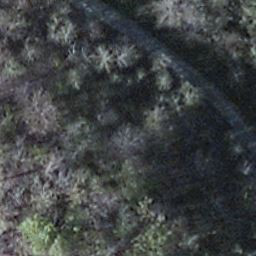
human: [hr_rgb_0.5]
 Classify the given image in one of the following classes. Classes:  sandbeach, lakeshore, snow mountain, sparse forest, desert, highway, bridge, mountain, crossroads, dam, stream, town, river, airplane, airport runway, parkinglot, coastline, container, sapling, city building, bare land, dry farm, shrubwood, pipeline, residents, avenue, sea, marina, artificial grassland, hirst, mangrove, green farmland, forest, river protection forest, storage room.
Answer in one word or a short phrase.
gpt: shrubwood